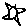
Label: sun